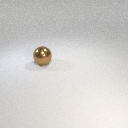
large brown metal sphere